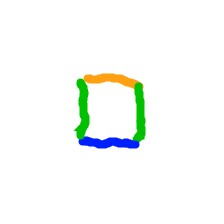
Shape: square